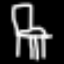
Label: chair